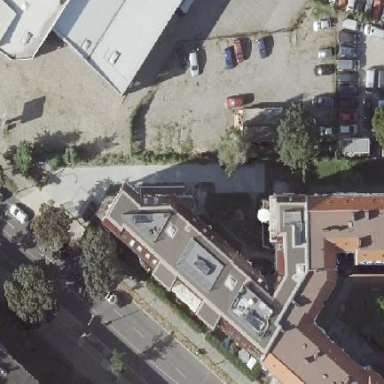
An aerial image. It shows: Building with apartments featuring unique double saltbox roof shape.